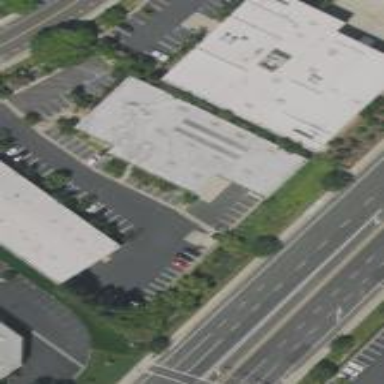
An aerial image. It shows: Commercial building.